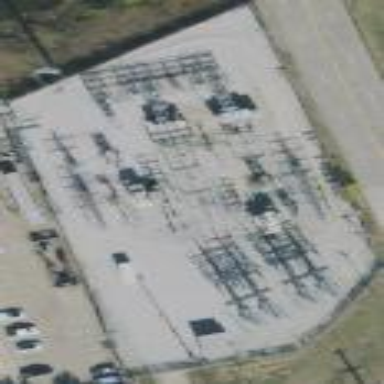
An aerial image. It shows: Power substation.